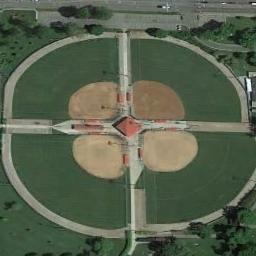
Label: baseball_diamond